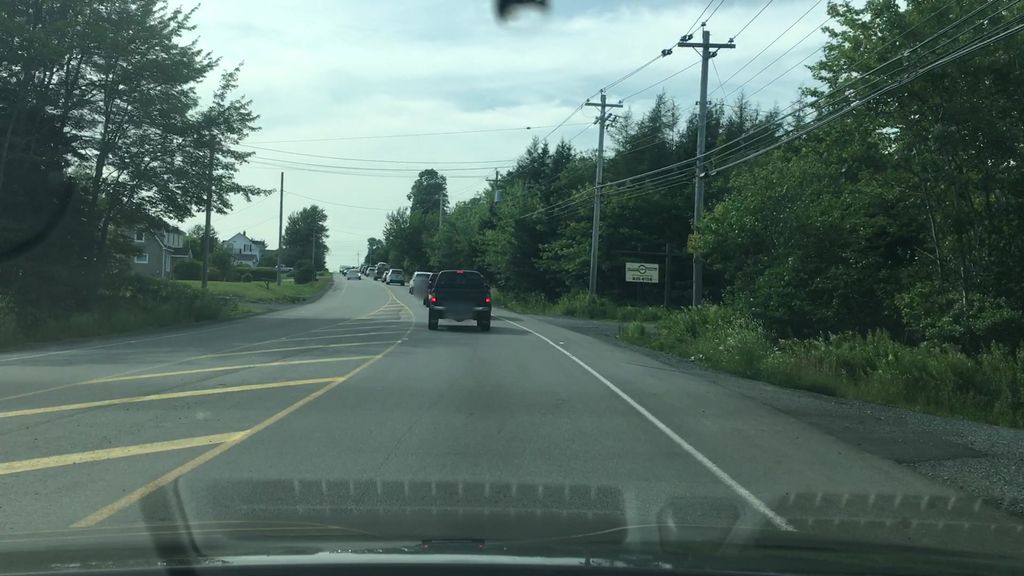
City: halifax